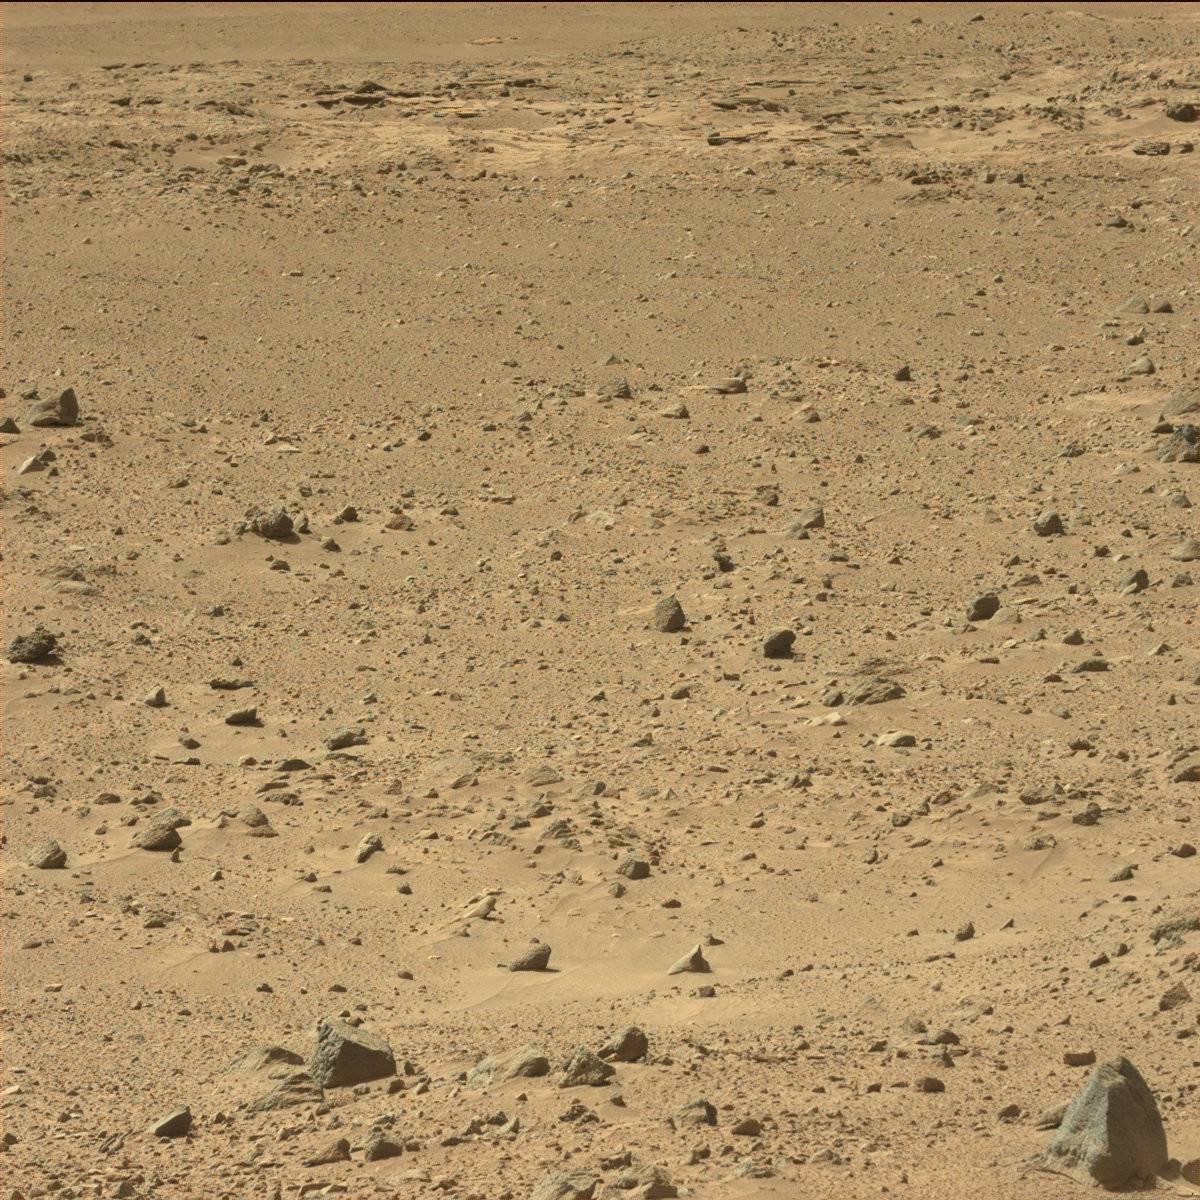
Terrain classes present: Bedrock, Rock, Sand / Soil